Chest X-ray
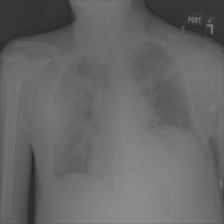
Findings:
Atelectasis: negative
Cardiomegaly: negative
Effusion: negative
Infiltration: negative
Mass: negative
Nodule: negative
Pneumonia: positive
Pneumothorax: negative
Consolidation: negative
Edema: negative
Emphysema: negative
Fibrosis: negative
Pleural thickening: positive
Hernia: negative